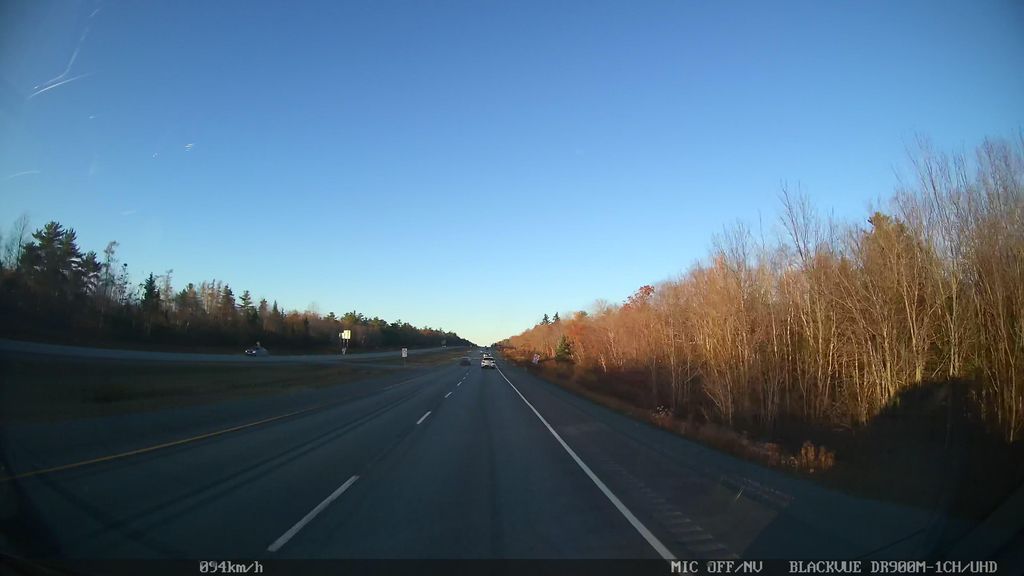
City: halifax